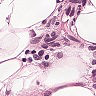
Metastatic tissue present: yes